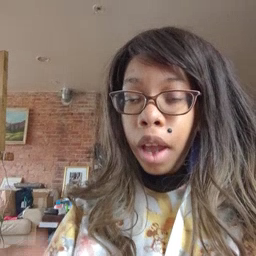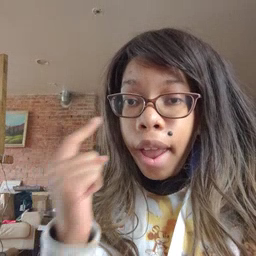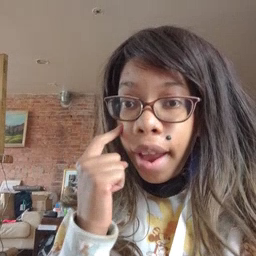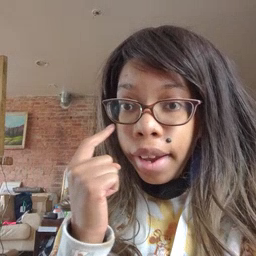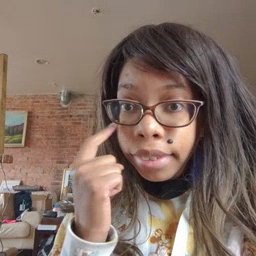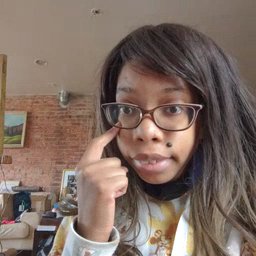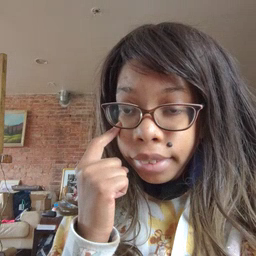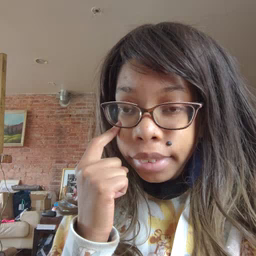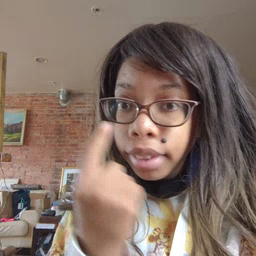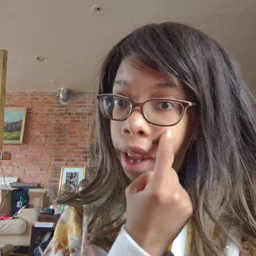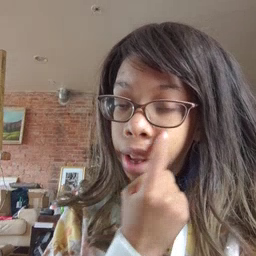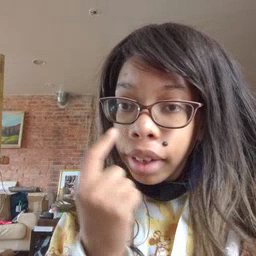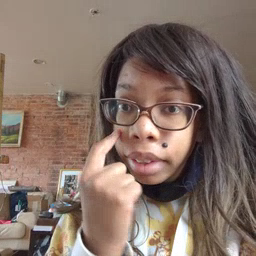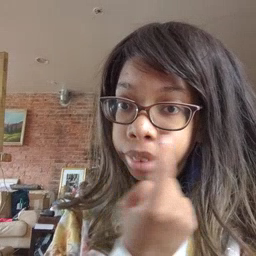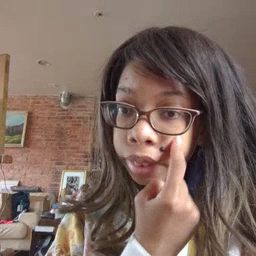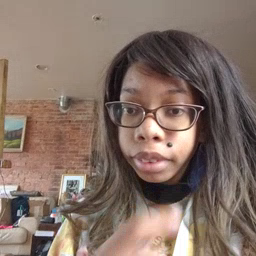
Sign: eye